Aerial crown-view tile of a tropical tree (Barro Colorado Island, Panama), acquired 20250317:
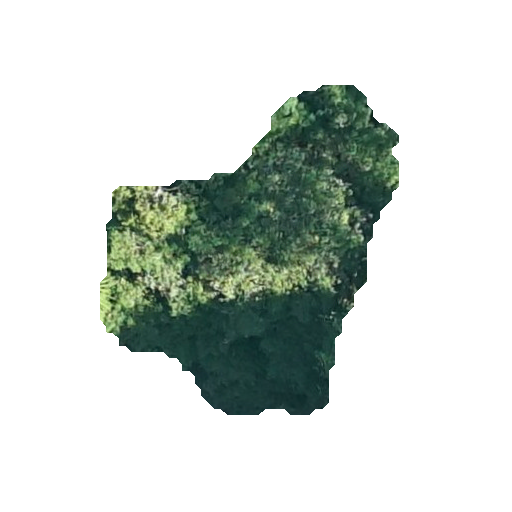
Species: Pouteria stipitata
GBIF accepted scientific name: Pouteria stipitata
Crown area: 92.451 m²